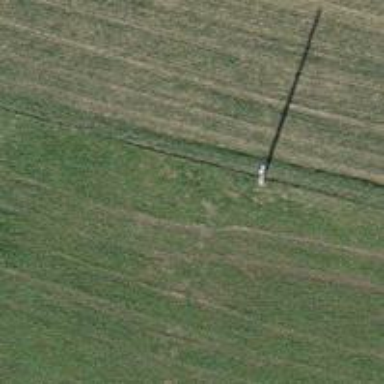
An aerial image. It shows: Power pole.